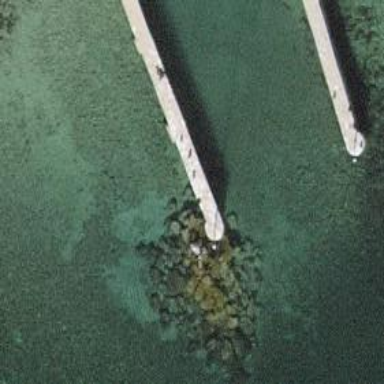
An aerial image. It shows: Breakwater structure.